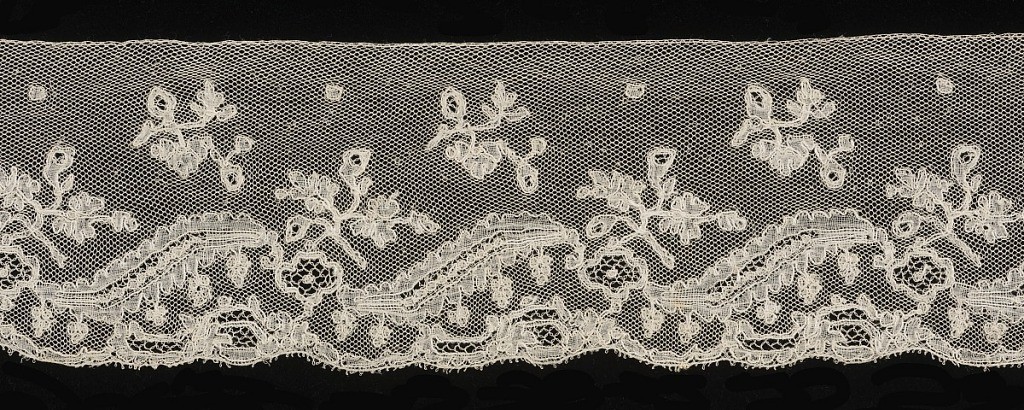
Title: Border
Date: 18th–19th century
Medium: linen Technique: bobbin lace, Mechlin style
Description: Border, linen, bobbin lace, Mechlin. Garland and floral sprays. Fond: Vrai Droschel.